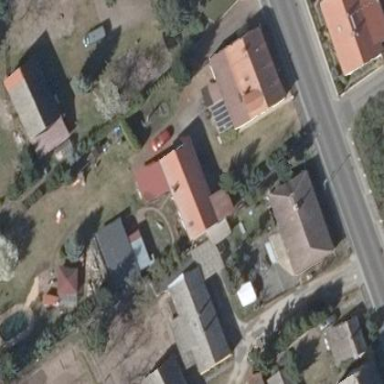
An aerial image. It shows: Building with flat roof. The building has different parts.